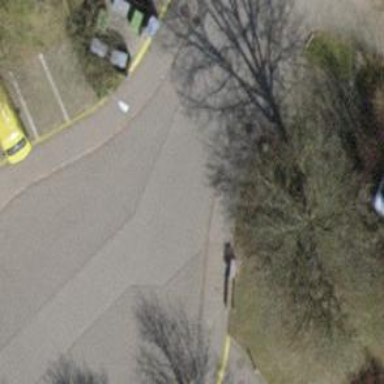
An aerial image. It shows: Bench for seating.